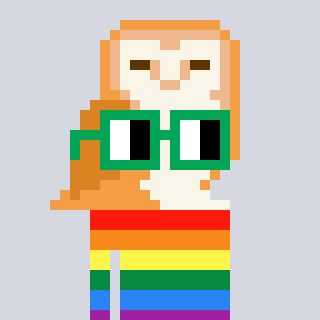
a pixel art character with square green glasses, a owl-shaped head and a yellow-colored body on a cool background